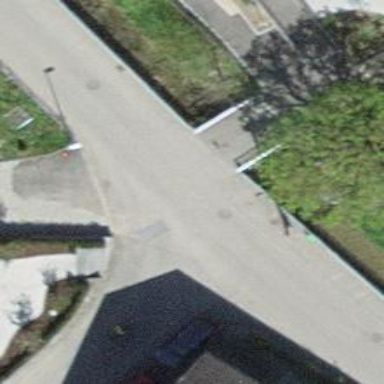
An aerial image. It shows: Asphalt pedestrian bridge.